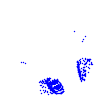
Particle: pion